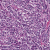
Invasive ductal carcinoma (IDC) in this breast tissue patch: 1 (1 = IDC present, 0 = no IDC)